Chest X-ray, AP view. Patient: 54 years old, sex F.
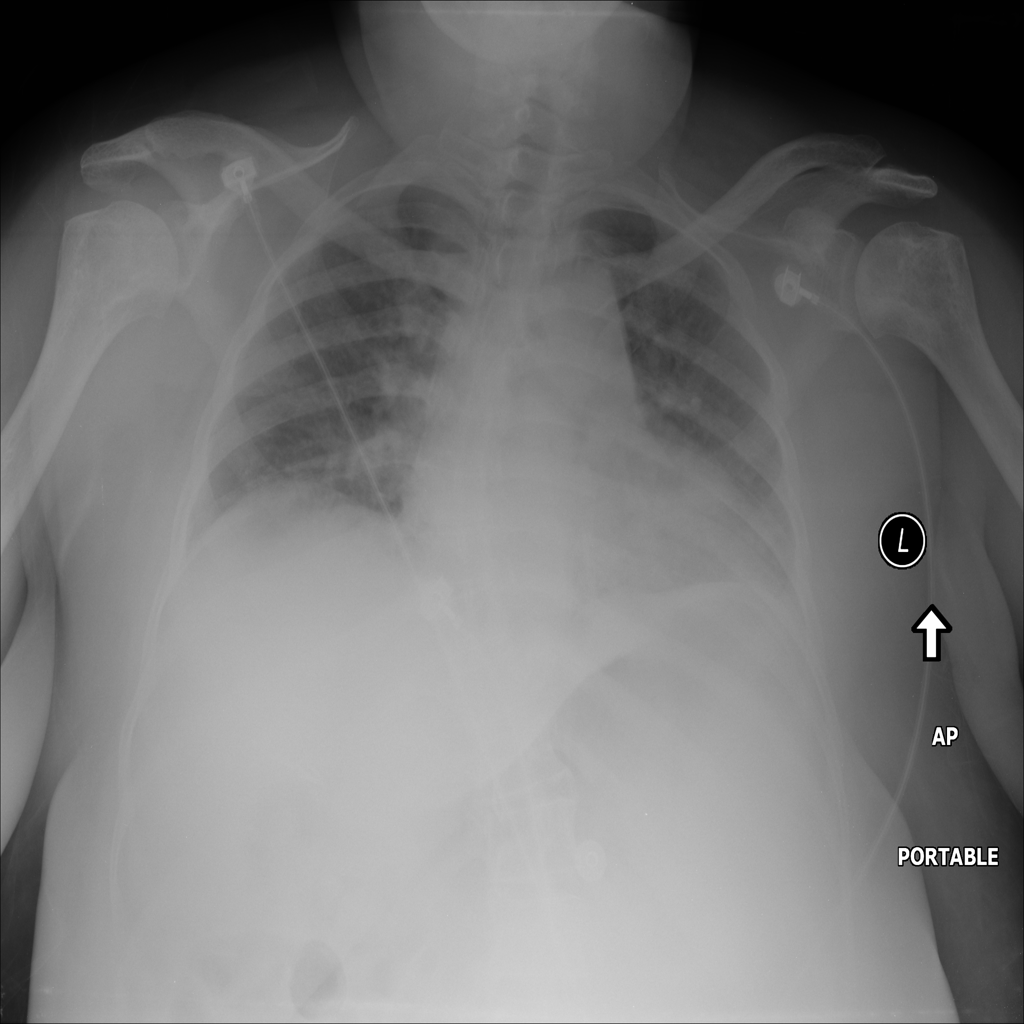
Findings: Infiltration